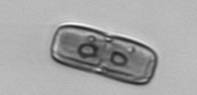
Label: Ephemera